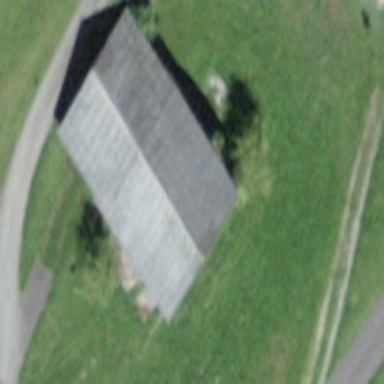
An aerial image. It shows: Barn.